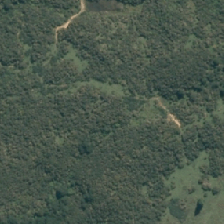
Land cover: grose_broom